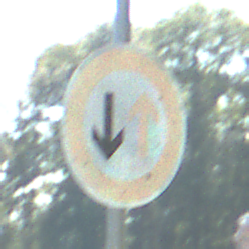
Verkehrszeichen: VorrangDesGegenverkehrs
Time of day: Midday
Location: Outdoor (Nature)
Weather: Clear
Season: NotSpecified
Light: Natural